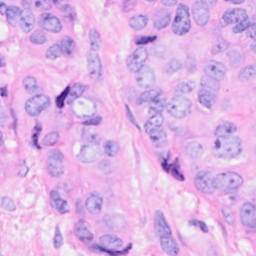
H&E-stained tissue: Breast